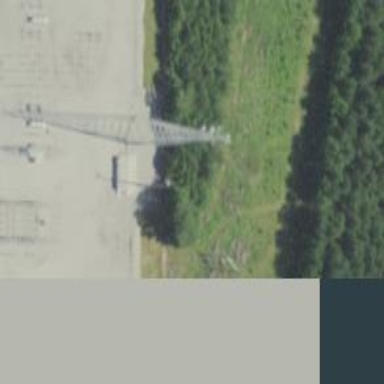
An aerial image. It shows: Mast tower used for communication.